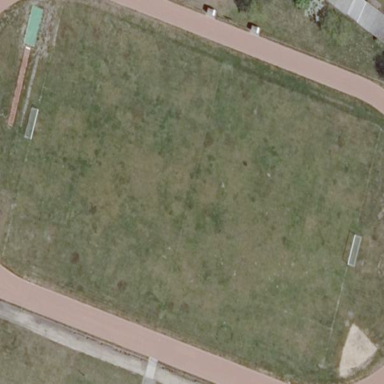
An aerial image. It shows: Soccer pitch designated for leisure and sports activities.